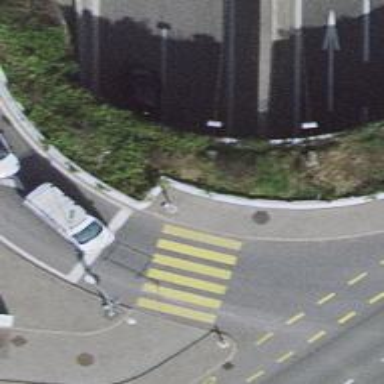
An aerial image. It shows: Kerb serving as barrier.